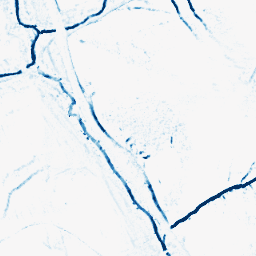
Category: morphological
Decomposition family: morphological_diamond
Decomposition parameters: operation: closing
radius: 3
Upsampling method: bilinear
Upsampling parameters: scale: 8
Upsampling scale: 8